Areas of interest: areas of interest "Cultural Palace"
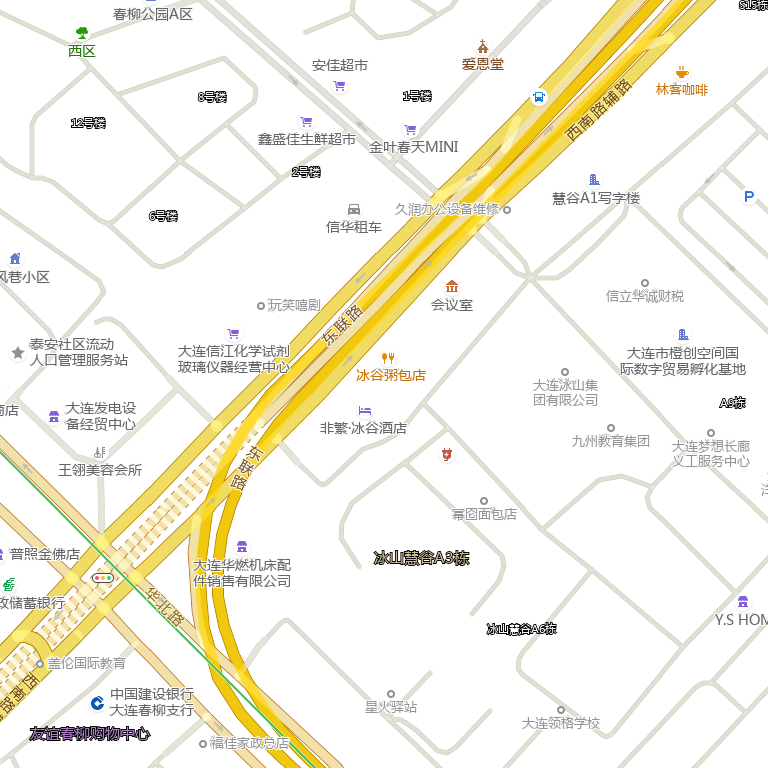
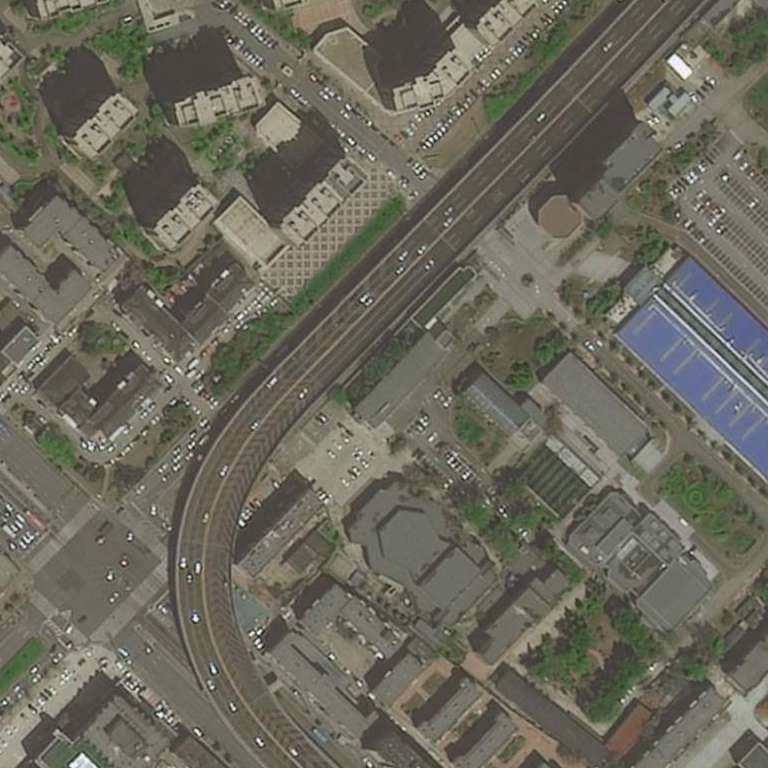